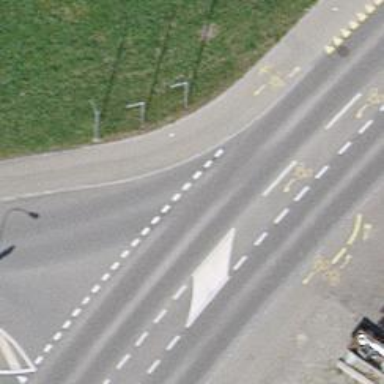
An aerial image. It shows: Flagpole which is man-made.